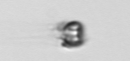
Label: Apedinella